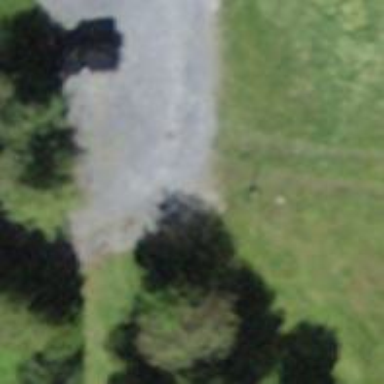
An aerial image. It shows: Track road.